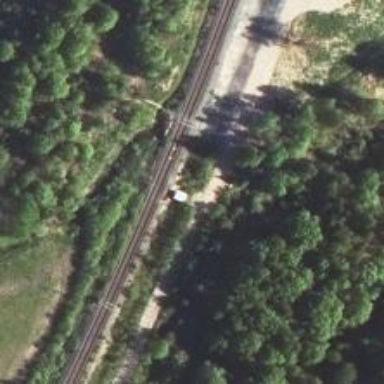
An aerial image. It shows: Railway signal.